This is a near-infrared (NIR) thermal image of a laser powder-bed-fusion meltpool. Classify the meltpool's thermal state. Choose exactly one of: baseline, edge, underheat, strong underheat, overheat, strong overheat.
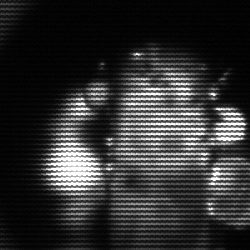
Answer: strong underheat